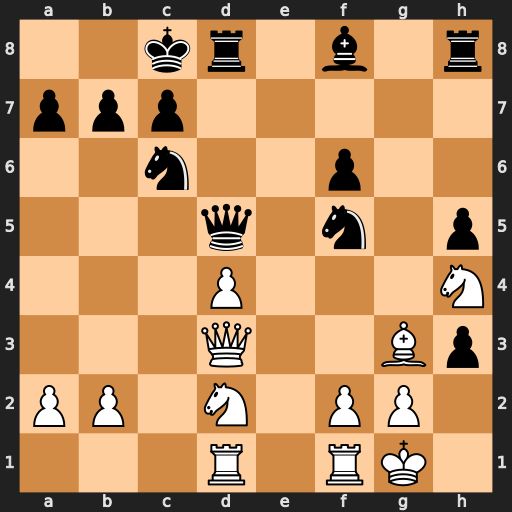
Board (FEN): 2kr1b1r/ppp5/2n2p2/3q1n1p/3P3N/3Q2Bp/PP1N1PP1/3R1RK1
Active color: w
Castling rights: -
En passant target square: -
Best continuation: Qxf5+ Qxf5 Nxf5